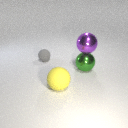
small gray rubber sphere behind large yellow rubber sphere